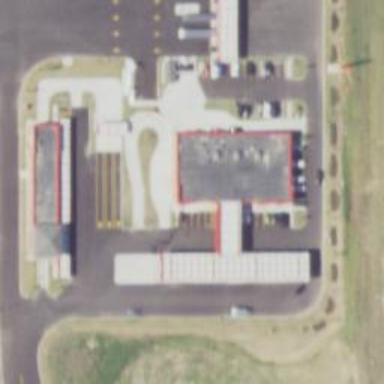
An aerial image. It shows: Convenience shop.